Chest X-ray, AP view. Patient: 38 years old, sex F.
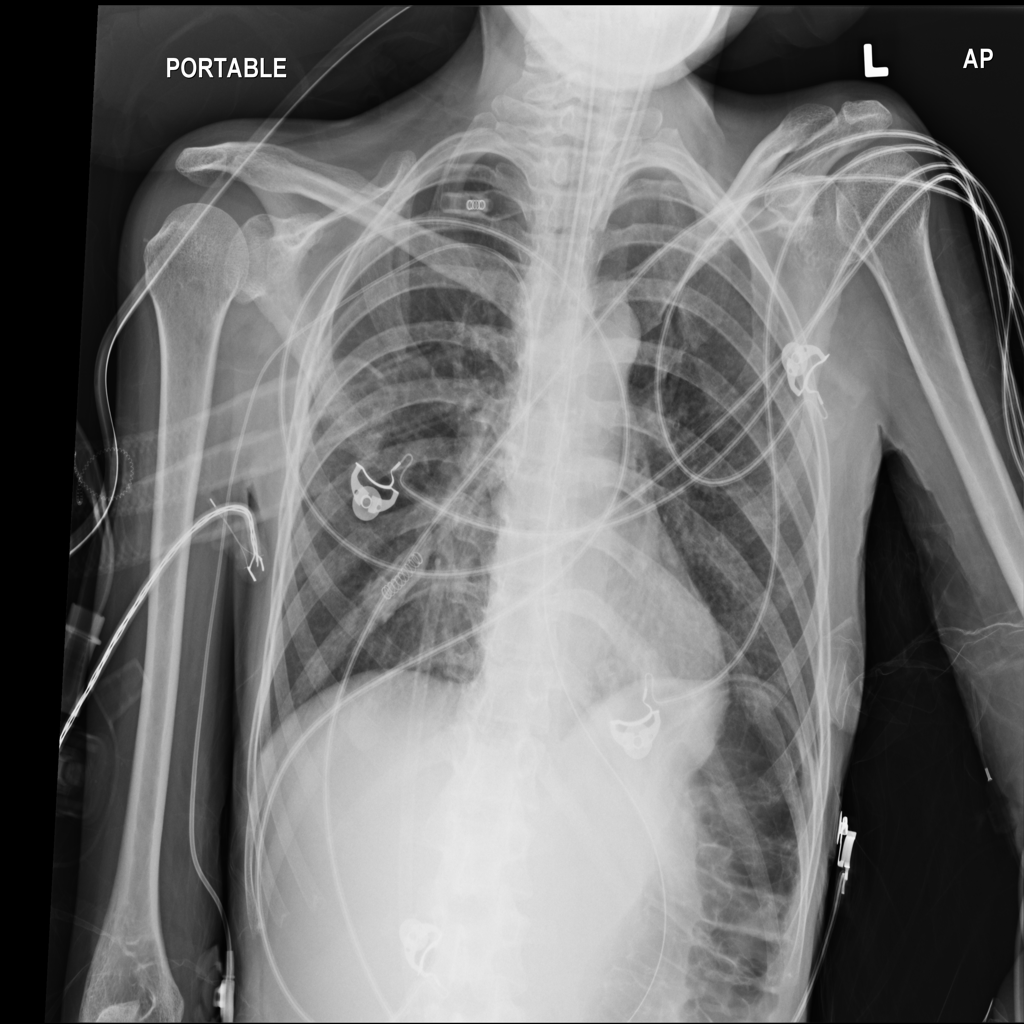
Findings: Atelectasis